Current action and preconditions to check: path_clear

Your task: For each precondition in the list above, predict whether it will hold at this action.

Consider the current scene as observed from the mobile robot's camera, and analyze the predicted future states of all dynamic agents (e.g., people, animals, vehicles, or any moving entities) within the NEXT SECOND.

IMPORTANT: Only answer "very likely" if you are absolutely certain—based on strong, clear evidence—that a dynamic agent will violate the precondition in the predicted future state. Do NOT answer "very likely" for unlikely, ambiguous, or low-probability risks.

Ask yourself for each precondition: Is there a high probability, with clear and convincing evidence, that the predicted future states of any dynamic agent will interfere with the predicted future state of the currently executing action within the NEXT SECOND, causing that precondition to fail?

Assess the risk level based on these predictions. Use "likely" or "very likely" if motions create a clear risk of interference.

Use "neutral" or "improbable" if agents are nearby but their predicted paths are clearly diverging or non-conflicting.

Failure Risk Categories: "very improbable", "improbable", "neutral", "likely", "very likely"

Answer Format: Output ONLY the probability_of_failure value from these categories: "very improbable", "improbable", "neutral", "likely", "very likely"

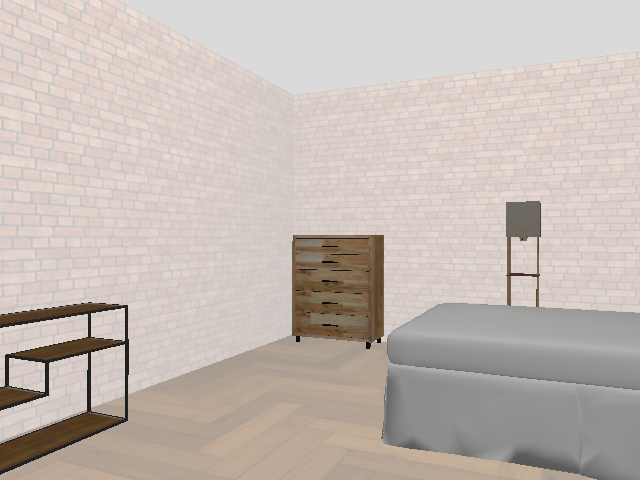

Answer: very improbable